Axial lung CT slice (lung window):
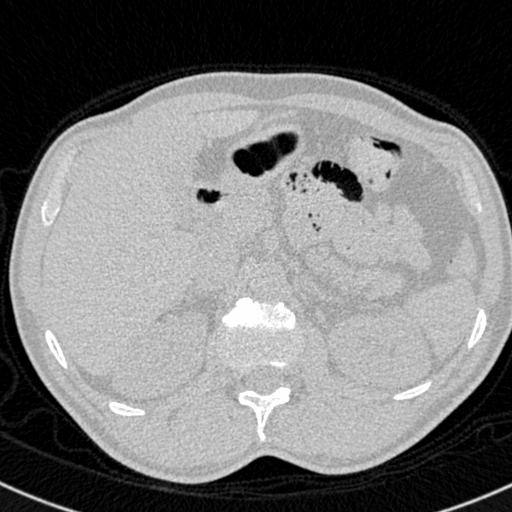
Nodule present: no